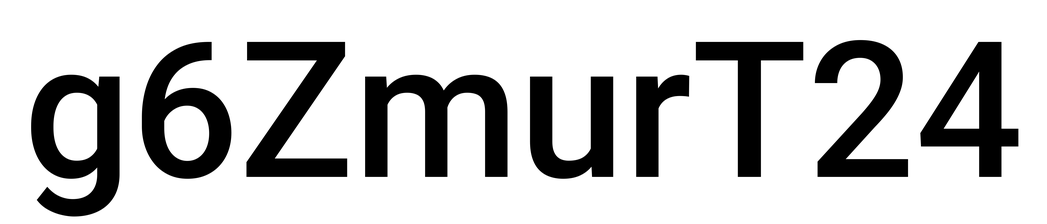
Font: Roboto_Medium